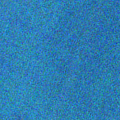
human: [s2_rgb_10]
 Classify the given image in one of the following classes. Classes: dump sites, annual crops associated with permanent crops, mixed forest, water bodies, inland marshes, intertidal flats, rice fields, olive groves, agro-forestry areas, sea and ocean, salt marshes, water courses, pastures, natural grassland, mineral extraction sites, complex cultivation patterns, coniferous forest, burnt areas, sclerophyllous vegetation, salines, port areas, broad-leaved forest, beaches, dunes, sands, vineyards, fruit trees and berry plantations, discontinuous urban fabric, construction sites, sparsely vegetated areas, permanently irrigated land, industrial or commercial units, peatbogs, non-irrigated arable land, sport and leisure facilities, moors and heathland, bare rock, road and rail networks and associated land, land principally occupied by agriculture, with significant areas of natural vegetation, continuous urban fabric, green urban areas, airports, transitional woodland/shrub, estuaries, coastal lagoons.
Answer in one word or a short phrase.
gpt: sea and ocean